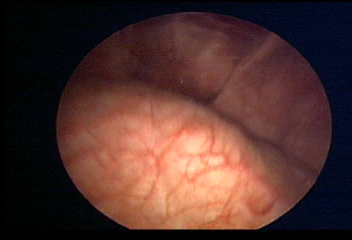
Modality: WLC
Class: Normal mucosa
Bladder cancer association: No